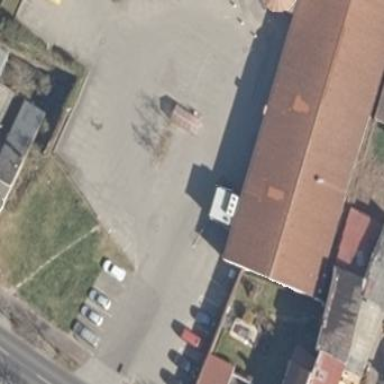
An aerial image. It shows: Parking area with surface.